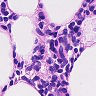
Metastatic tissue present: no